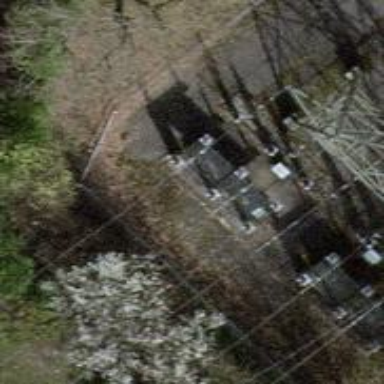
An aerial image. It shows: Insulator used in power systems.